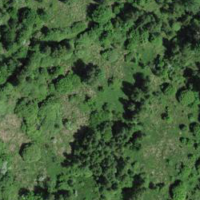
EUNIS habitat code: 25
Species observed at this site:
Carterocephalus palaemon